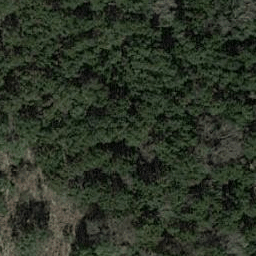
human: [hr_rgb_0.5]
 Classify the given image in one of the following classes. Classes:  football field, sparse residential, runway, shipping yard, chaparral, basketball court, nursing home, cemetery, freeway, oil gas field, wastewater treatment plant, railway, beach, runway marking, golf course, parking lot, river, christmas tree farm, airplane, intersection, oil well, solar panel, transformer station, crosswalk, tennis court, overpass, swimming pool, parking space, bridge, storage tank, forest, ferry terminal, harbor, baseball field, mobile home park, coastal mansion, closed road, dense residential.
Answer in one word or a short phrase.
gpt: forest